Aerial crown-view tile of a tropical tree (Barro Colorado Island, Panama), acquired 20250317:
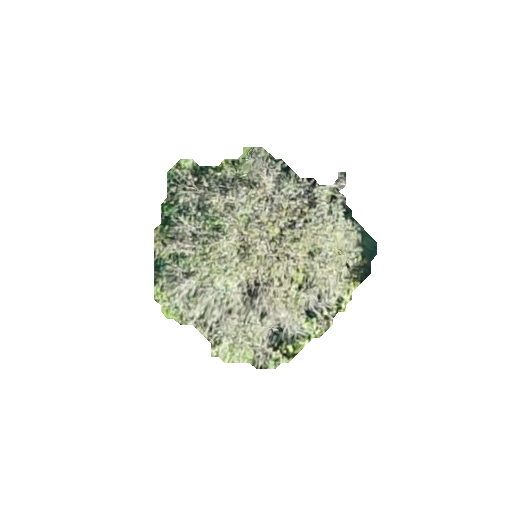
Species: Apeiba tibourbou
GBIF accepted scientific name: Apeiba tibourbou
Crown area: 51.41 m²